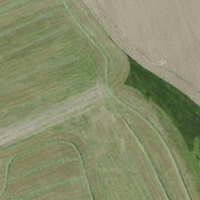
EUNIS habitat code: 52
Species observed at this site:
Jynx torquilla